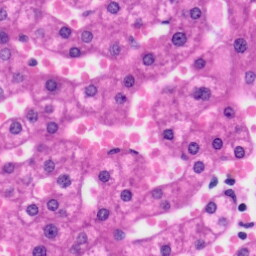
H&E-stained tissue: Liver